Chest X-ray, AP view. Patient: 34 years old, sex M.
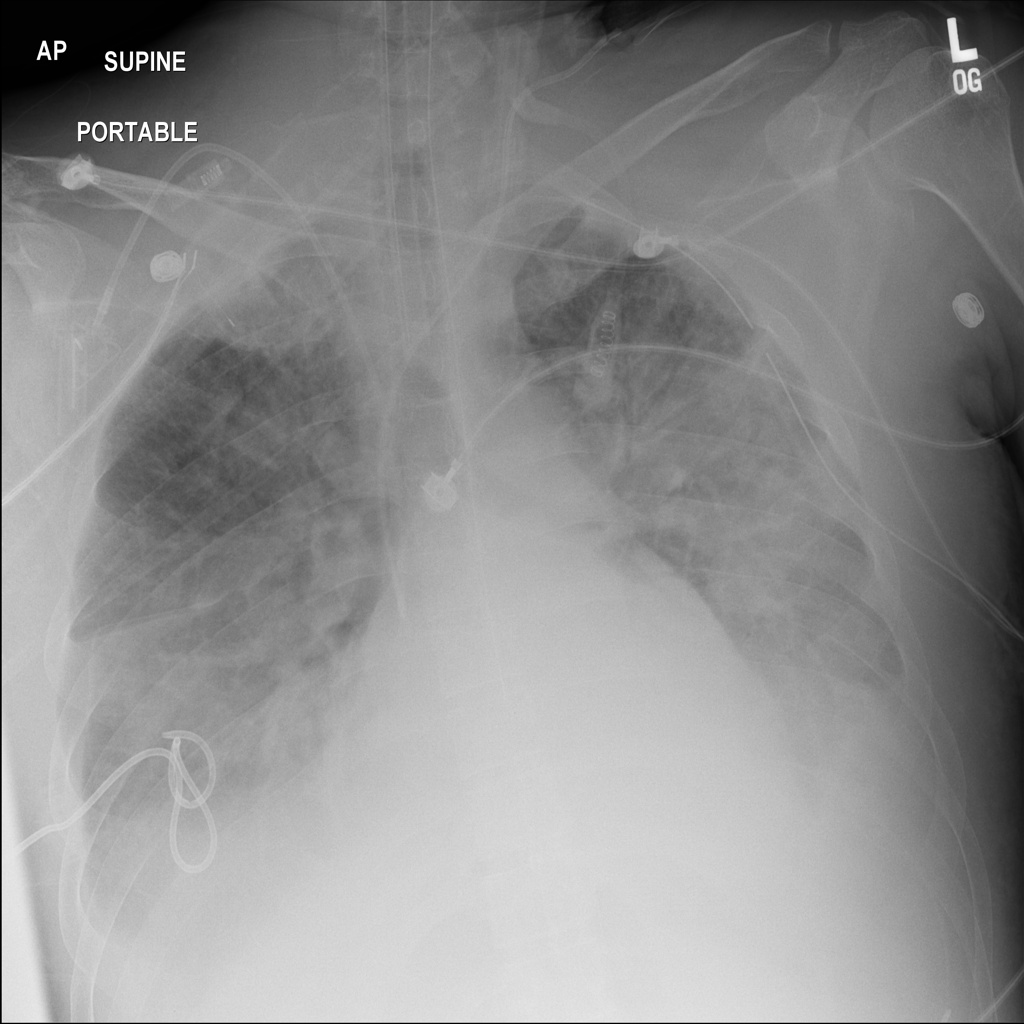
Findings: Edema, Effusion, Infiltration